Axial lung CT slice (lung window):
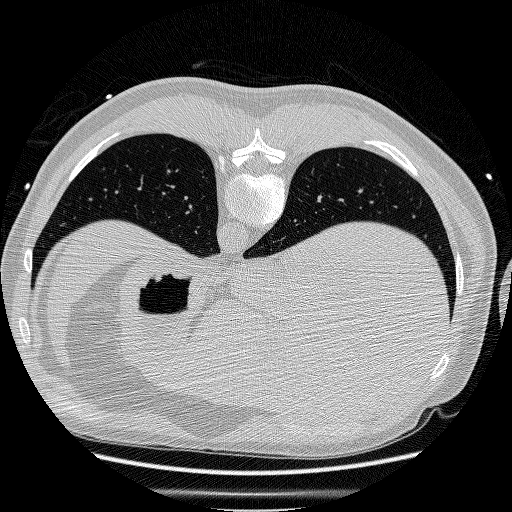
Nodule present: no